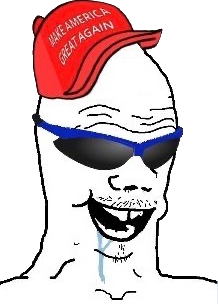
Label: 5_Brainlet